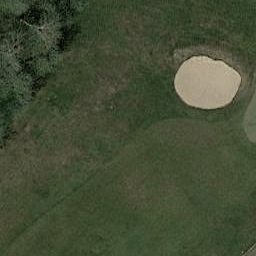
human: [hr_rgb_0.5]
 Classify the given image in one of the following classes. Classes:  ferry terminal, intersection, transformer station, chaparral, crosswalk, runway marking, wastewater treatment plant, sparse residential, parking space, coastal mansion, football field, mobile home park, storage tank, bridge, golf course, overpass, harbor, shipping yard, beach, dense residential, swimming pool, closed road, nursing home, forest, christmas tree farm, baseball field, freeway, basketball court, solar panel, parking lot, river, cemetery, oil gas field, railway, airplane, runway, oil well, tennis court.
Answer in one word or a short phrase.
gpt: golf course